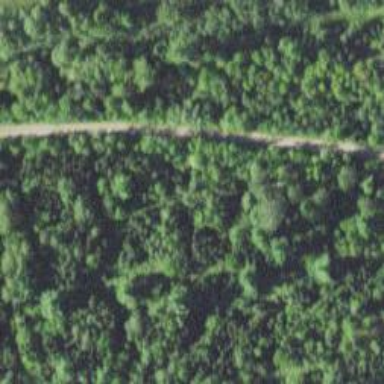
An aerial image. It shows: Abandoned railway track.